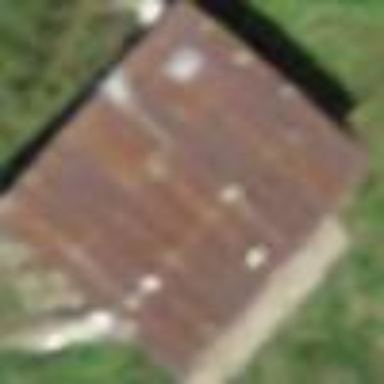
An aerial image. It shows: Building with skillion metal roof colored in brown.